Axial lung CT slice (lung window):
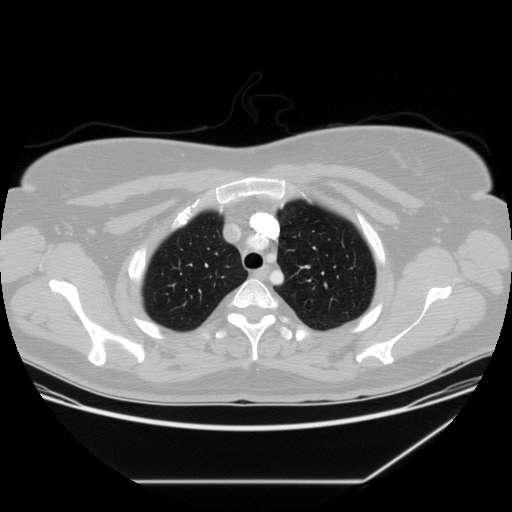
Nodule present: no